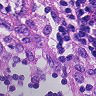
Metastatic tissue present: no